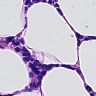
Metastatic tissue present: no